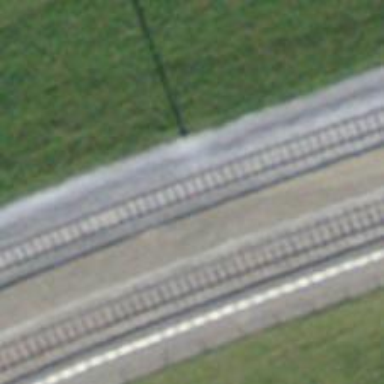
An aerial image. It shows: Narrow-gauge railway siding with contact lines for electrification.